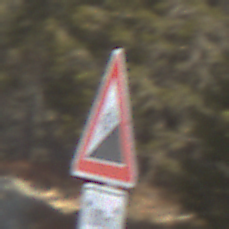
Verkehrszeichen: Steigung10
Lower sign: LaengeEinerStrecke1
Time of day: Midday
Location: Outdoor (Nature)
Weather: PartlyCloudy
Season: NotSpecified
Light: Natural